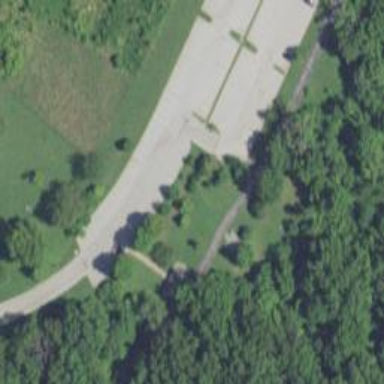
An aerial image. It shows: Path.